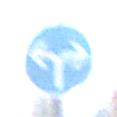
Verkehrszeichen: VorgeschriebeneFahrtrichtungRechtsOderLinks
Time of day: SunriseSunset
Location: Outdoor (Urban)
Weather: Clear
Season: NotSpecified
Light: Natural